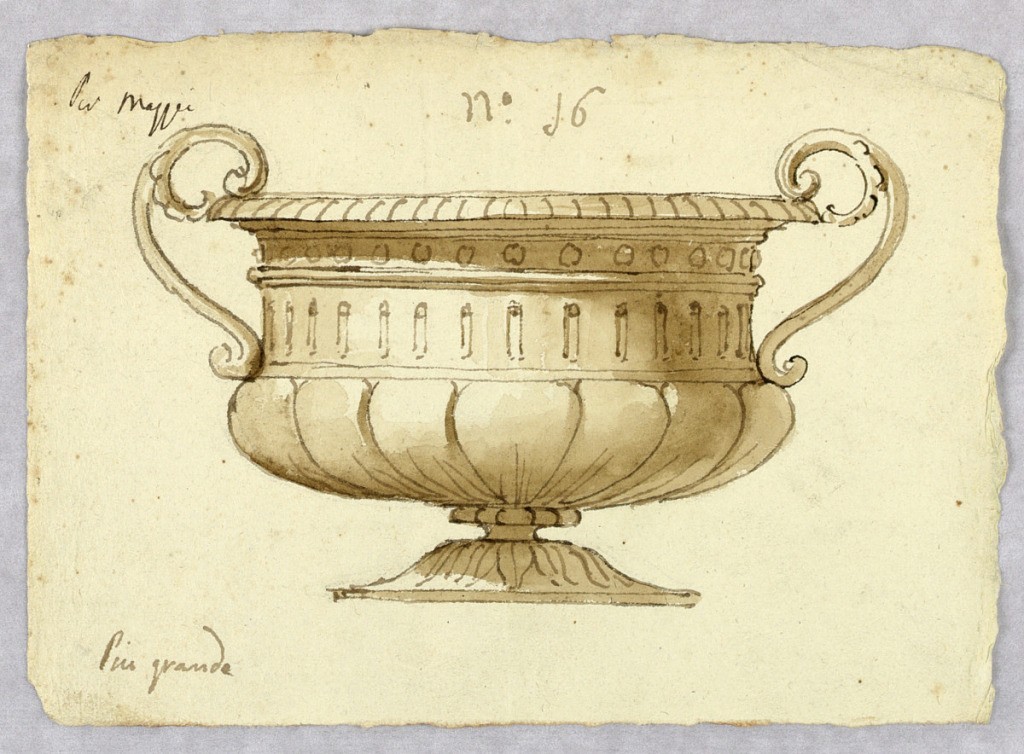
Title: Design for a Bowl
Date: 1780–1820
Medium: Pen and ink, brush and watercolor on paper
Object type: Drawing
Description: Elevation of a bowl with handles and gadrooning at the base.